Question: I always seem to have the biggest issues with aligning a text on a layout. Seems like the TextView doesn't measure its text properly. The reported TextView width and height are a lot bigger than the actual text. One would expect the TextView width and height to be tightly wrapped around the text.
The image below shows how the number 18 and the text "SEC" are not aligning on the same bottom baseline. This is due to the larger text height being a lot bigger than the text is. My xml layout can be seen below.
How to achieve better text alignment accuracy?
'''
<RelativeLayout
android:layout_width="fill_parent"
android:layout_height="0dp"
android:layout_weight="1"
android:background="@drawable/scan_block_1_bg" >
<LinearLayout
android:id="@+id/staticCountDown"
android:layout_width="wrap_content"
android:layout_height="wrap_content"
android:layout_centerInParent="true"
android:gravity="center"
android:orientation="vertical" >
<TextView
android:id="@+id/tvStaticScanning"
android:layout_width="wrap_content"
android:layout_height="wrap_content"
android:shadowColor="#ffffff"
android:shadowDy="1.0"
android:shadowRadius="0.01"
android:text="SCANNING"
android:textColor="#878787"
android:textSize="20sp" />
<TextView
android:id="@+id/tvCountDown"
android:layout_width="wrap_content"
android:layout_height="wrap_content"
android:shadowColor="#66000000"
android:shadowDy="-1.0"
android:shadowRadius="0.01"
android:text="03"
android:textColor="#b6b6b6"
android:textSize="81sp" />
</LinearLayout>
<TextView
android:id="@+id/tvStaticSeconds"
android:layout_width="wrap_content"
android:layout_height="wrap_content"
android:layout_alignBottom="@id/staticCountDown"
android:layout_toRightOf="@id/staticCountDown"
android:gravity="left"
android:shadowColor="#ffffff"
android:shadowDy="1.0"
android:shadowRadius="0.01"
android:text="SEC"
android:textColor="#878787"
android:textSize="12sp" />
</RelativeLayout>
'''

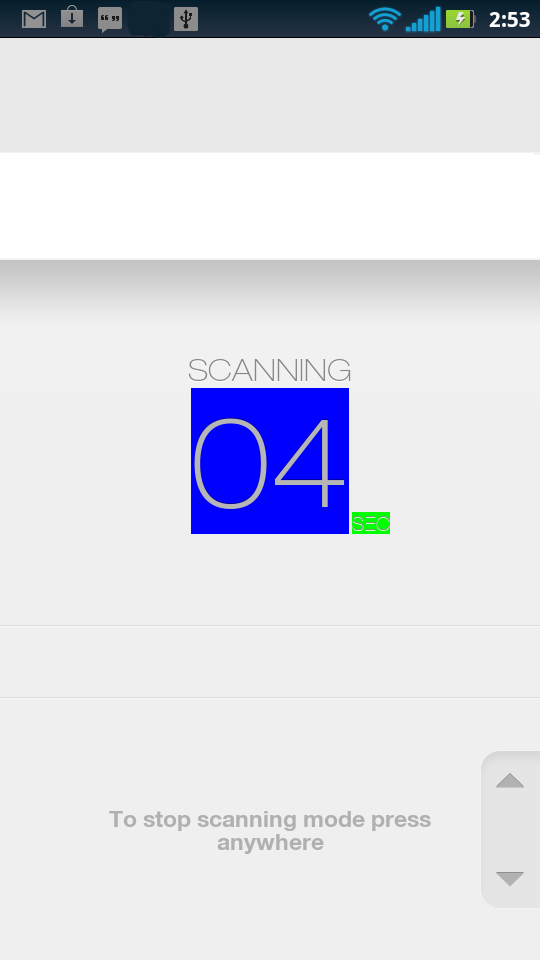
Answer: As strange as it may sound if you look at the screen shot provided Both the textviews have the same bottom base alignment. Try putting letters "gj" in tv countdown. You can actually see both will come to have same bottom base alignment. Its better go with padma Kumar's answer.